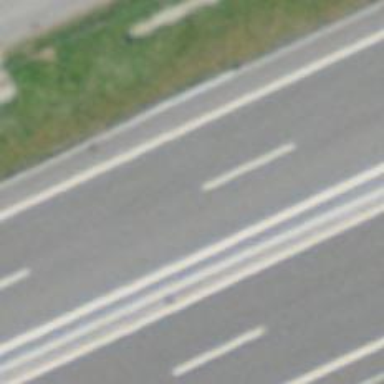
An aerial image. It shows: Asphalt motorway.